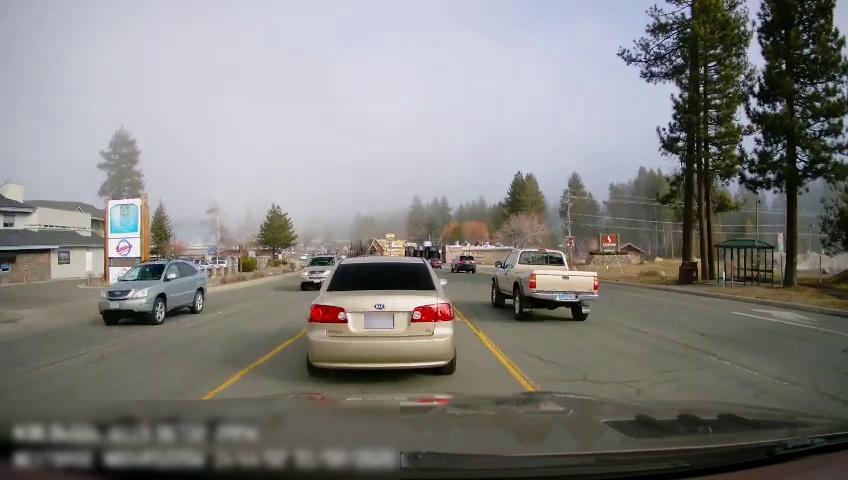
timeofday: Day
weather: Sunny
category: Drivable Space
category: Vehicles | SUV
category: Vehicles | SUV
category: Vehicles | Car
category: Vehicles | SUV
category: Vehicles | Truck
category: Vehicles | Car
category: Lanes | Opposite Lane
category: Lanes | Current Lane
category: Lanes | Alternate Lane
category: Lanes | Alternate Lane